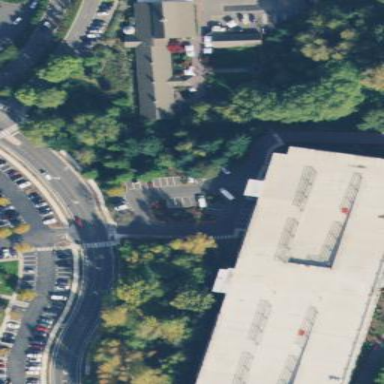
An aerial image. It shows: Multi-storey parking building.